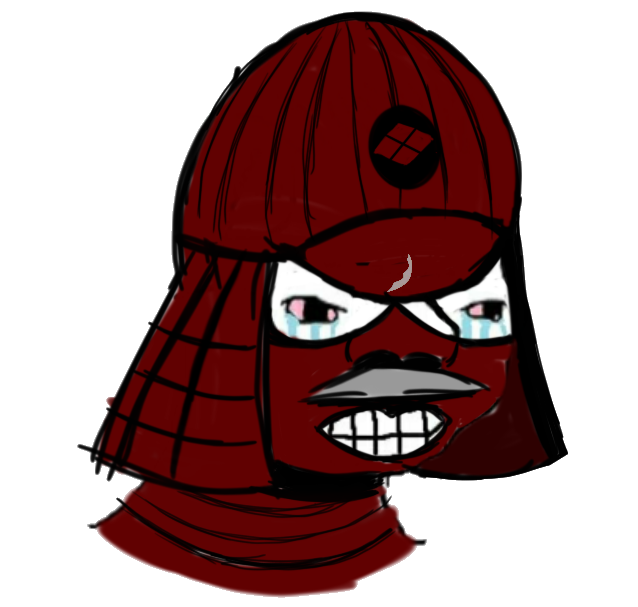
Label: 5_Zoomer